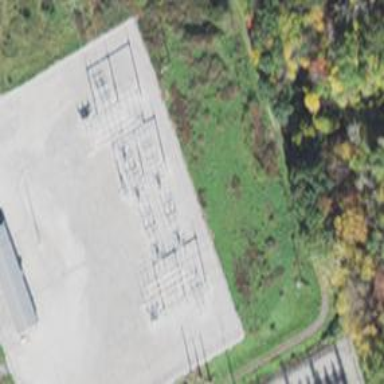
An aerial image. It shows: Switch used for power control.